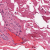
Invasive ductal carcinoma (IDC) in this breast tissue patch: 0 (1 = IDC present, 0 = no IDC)